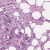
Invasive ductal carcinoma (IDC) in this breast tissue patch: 1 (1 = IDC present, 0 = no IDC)